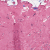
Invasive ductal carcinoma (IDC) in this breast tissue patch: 0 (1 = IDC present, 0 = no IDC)